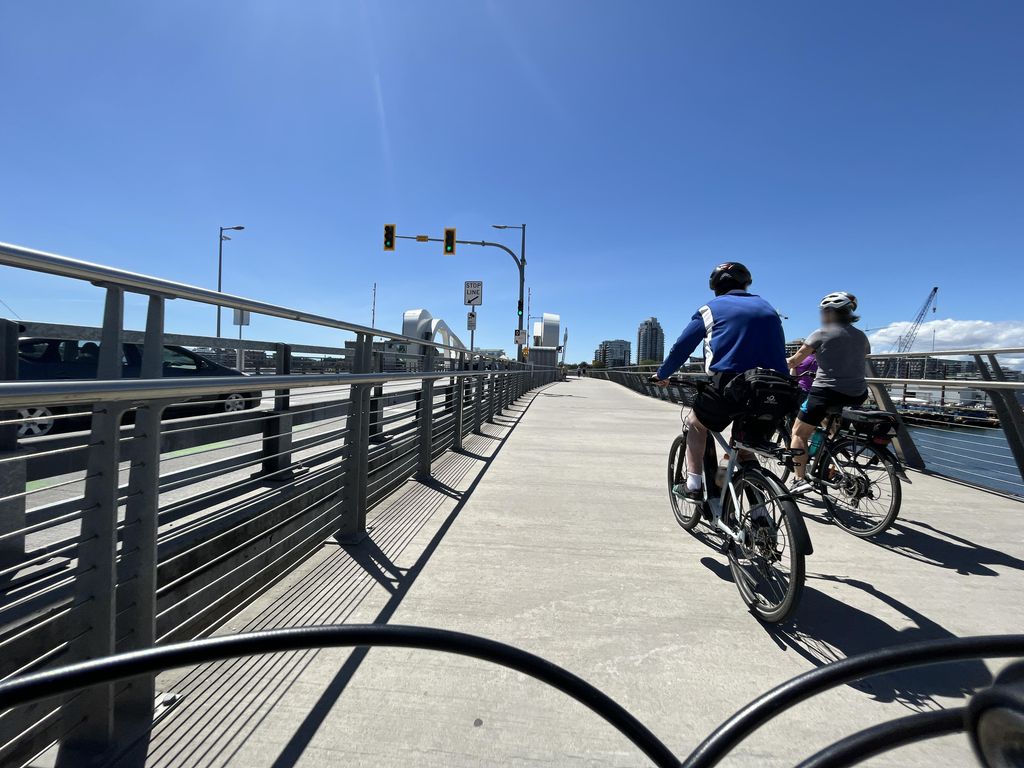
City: victoria